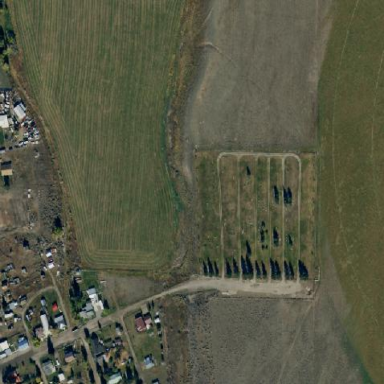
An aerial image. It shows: Cemetery.